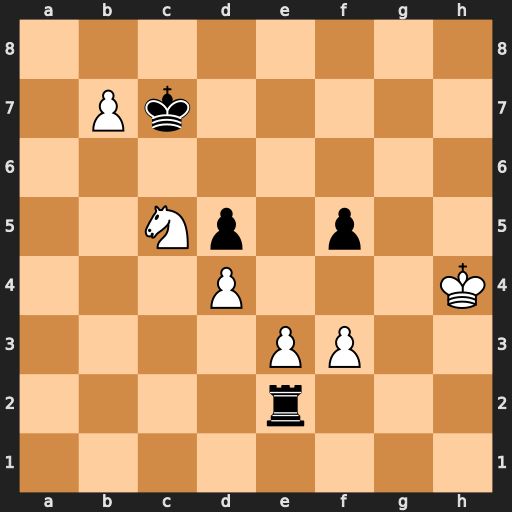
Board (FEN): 8/1Pk5/8/2Np1p2/3P3K/4PP2/4r3/8
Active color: w
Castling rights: -
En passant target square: -
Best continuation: Kg5 Rxe3 f4 Kb8 Kxf5